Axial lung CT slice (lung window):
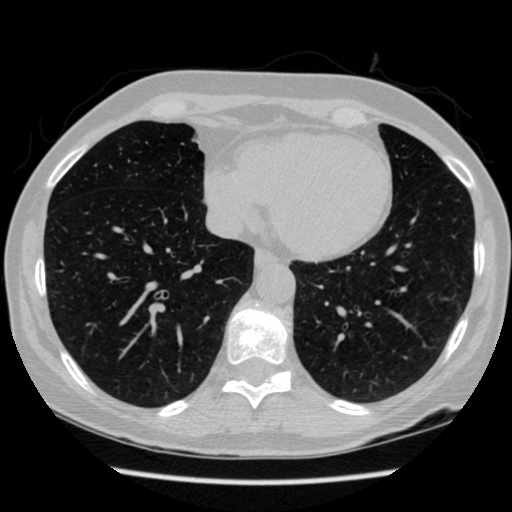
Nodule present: no